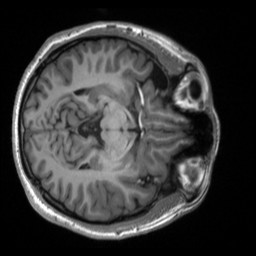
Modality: T1w
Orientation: axial
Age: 21
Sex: male
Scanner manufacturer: siemens
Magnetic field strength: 3 T
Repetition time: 2.53 s
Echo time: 0.00219 s